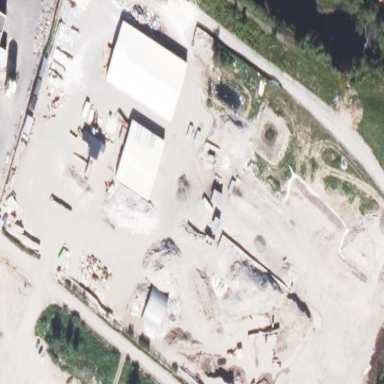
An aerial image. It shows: Recycling facility.